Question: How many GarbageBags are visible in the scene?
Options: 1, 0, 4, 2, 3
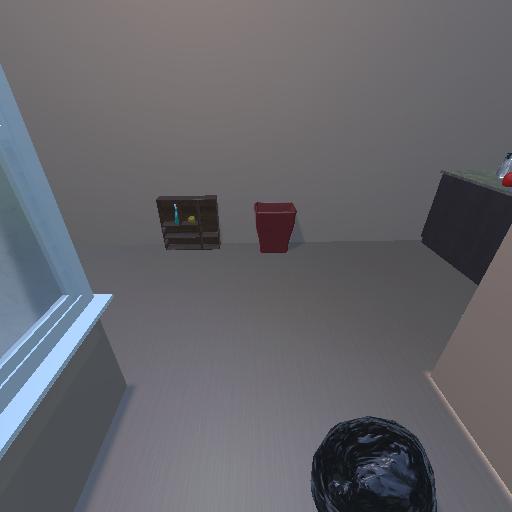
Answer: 1